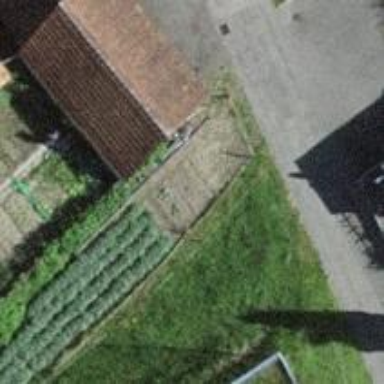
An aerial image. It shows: Rural barn.